Field crop: maize
Growth stage: 2
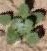
Species: chenopodium